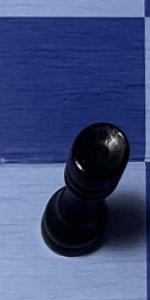
Label: Rook_Black